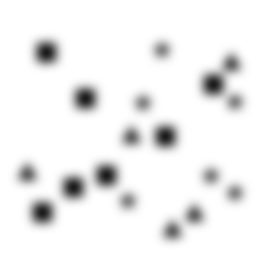
Squares: 7
Triangles: 5
Stars: 6
Total shapes: 18